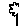
Label: flower